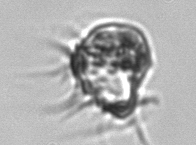
Label: Leegaardiella_ovalis